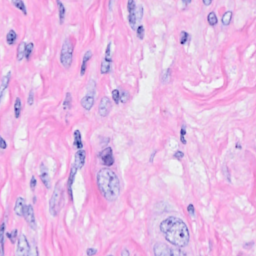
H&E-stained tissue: Breast